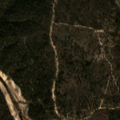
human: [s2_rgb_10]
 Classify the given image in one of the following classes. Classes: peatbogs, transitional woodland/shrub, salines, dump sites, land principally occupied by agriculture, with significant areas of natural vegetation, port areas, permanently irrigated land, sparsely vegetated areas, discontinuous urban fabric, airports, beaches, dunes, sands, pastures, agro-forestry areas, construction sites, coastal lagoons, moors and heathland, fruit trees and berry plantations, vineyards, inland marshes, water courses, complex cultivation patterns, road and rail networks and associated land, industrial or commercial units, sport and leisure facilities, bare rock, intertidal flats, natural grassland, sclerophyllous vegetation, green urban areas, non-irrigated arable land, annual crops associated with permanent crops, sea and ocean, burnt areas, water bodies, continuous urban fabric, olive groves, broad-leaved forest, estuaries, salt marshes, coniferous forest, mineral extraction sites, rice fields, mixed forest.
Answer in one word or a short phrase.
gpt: broad-leaved forest, mixed forest, water bodies